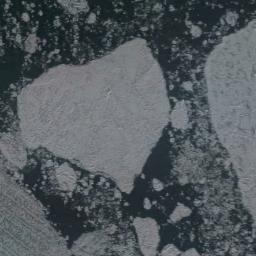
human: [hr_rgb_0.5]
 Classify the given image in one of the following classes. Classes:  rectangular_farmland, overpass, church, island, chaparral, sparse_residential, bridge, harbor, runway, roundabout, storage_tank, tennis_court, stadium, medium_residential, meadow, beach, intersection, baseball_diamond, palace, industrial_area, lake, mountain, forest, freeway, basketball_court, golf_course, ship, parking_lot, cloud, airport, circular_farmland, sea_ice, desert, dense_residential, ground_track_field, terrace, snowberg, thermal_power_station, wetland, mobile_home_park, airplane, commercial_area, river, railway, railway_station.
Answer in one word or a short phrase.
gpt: sea_ice